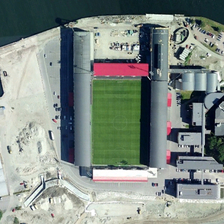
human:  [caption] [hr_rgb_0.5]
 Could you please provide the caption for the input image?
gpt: a stadium with some cars parked outside is near a river .

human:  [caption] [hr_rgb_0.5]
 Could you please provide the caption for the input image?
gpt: a stadium with some cars parked outside is near a river .

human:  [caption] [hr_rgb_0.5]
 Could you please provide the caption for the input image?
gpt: a stadium with some cars parked outside is near a river .

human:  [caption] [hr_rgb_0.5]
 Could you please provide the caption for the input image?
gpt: a stadium with some cars parked outside is near a river .

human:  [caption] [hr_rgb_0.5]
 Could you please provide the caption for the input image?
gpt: a stadium with some cars parked outside is near a river .